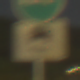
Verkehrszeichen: MehrfachbesetzePersonenkraftwagenFrei
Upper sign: Busssonderstreifen
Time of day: Night
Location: Outdoor (Urban)
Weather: PartlyCloudy
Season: NotSpecified
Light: Artificial